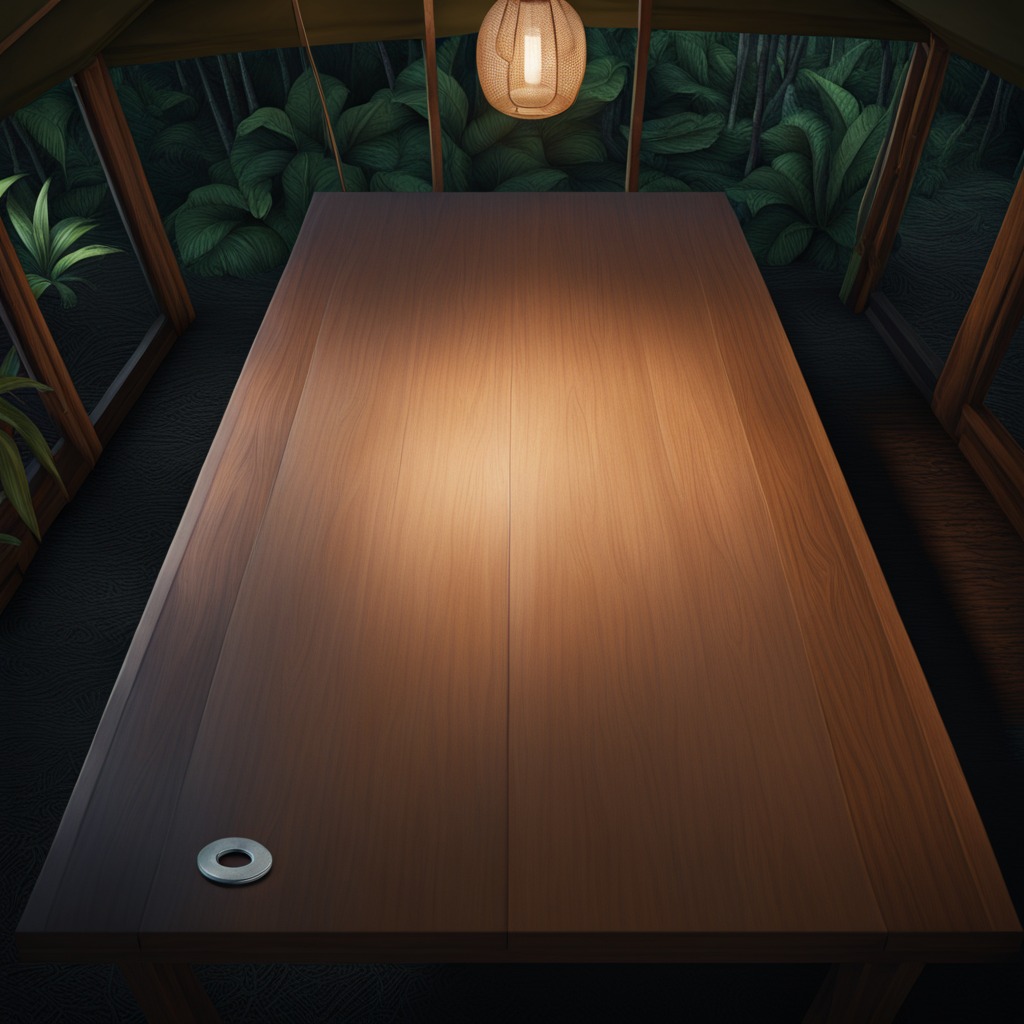
A flat metal washer is lying on the wooden table.